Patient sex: M
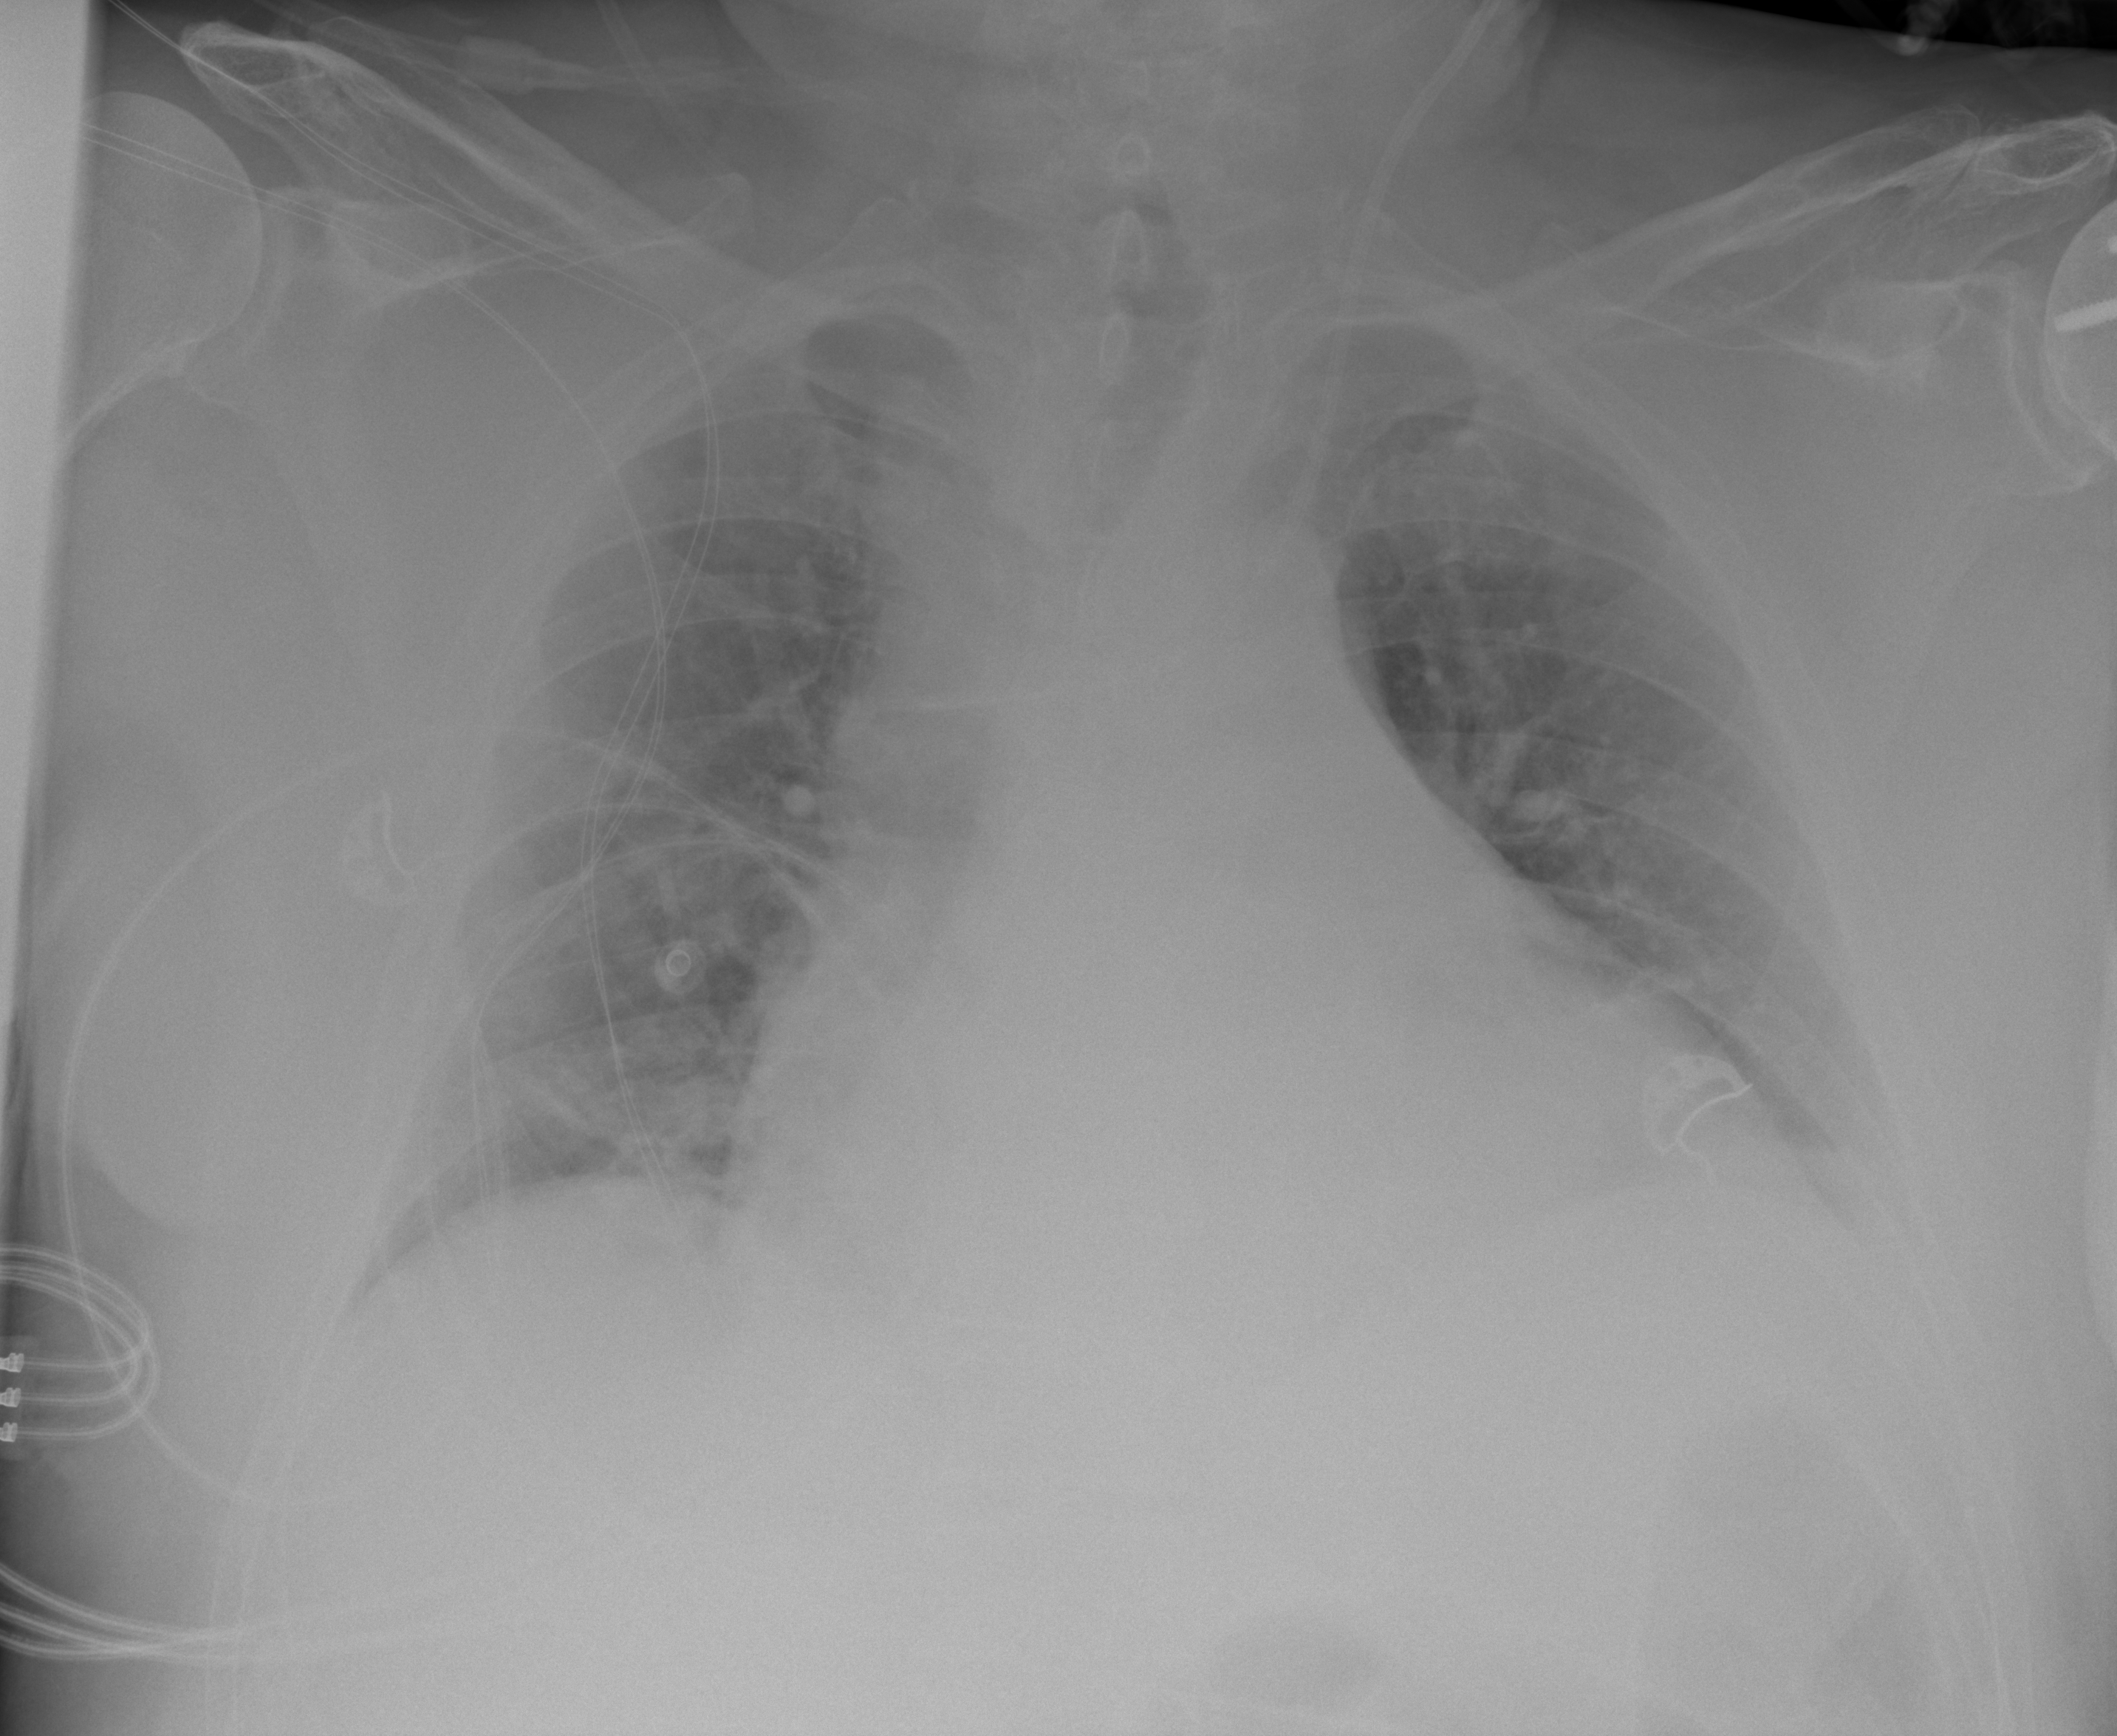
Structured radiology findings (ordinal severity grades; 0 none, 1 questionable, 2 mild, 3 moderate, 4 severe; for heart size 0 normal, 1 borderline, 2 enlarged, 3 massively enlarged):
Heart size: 2
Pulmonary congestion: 2
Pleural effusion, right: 0
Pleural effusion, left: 2
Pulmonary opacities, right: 1
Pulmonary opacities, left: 1
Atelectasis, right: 2
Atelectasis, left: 2